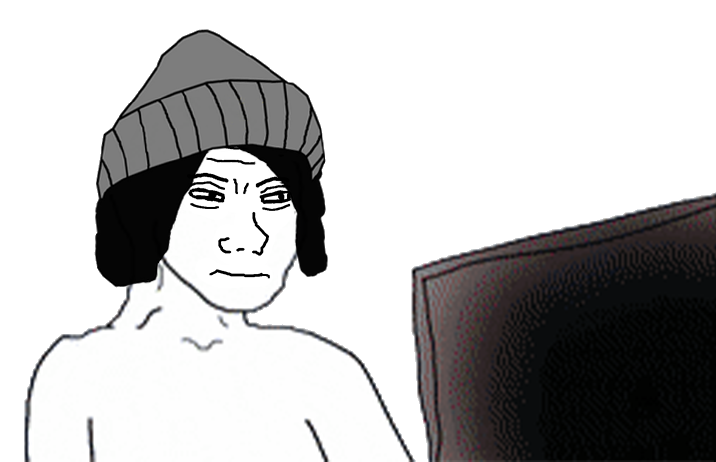
Label: 5_Doomer